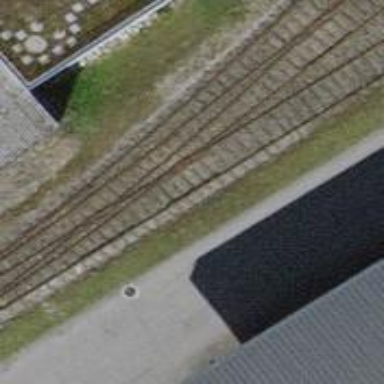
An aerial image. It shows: Railway switch.